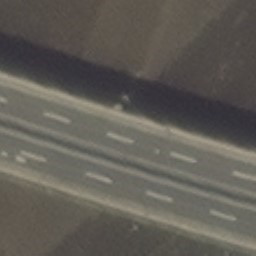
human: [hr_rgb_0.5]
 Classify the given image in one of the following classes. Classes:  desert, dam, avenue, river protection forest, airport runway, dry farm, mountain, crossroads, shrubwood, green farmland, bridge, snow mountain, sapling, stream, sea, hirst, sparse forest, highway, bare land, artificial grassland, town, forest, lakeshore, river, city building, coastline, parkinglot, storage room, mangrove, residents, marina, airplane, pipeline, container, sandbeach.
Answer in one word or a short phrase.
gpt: bridge